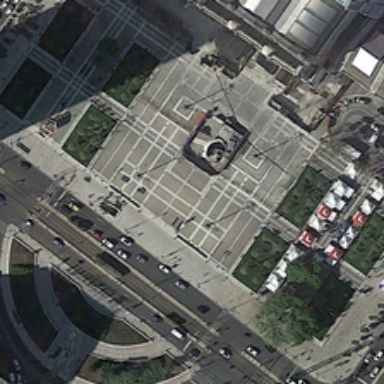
A rectangle square with some green trees is between a road with cars and several buildings .